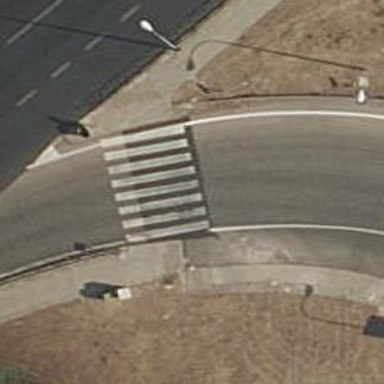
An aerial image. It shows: Marked road crossing.